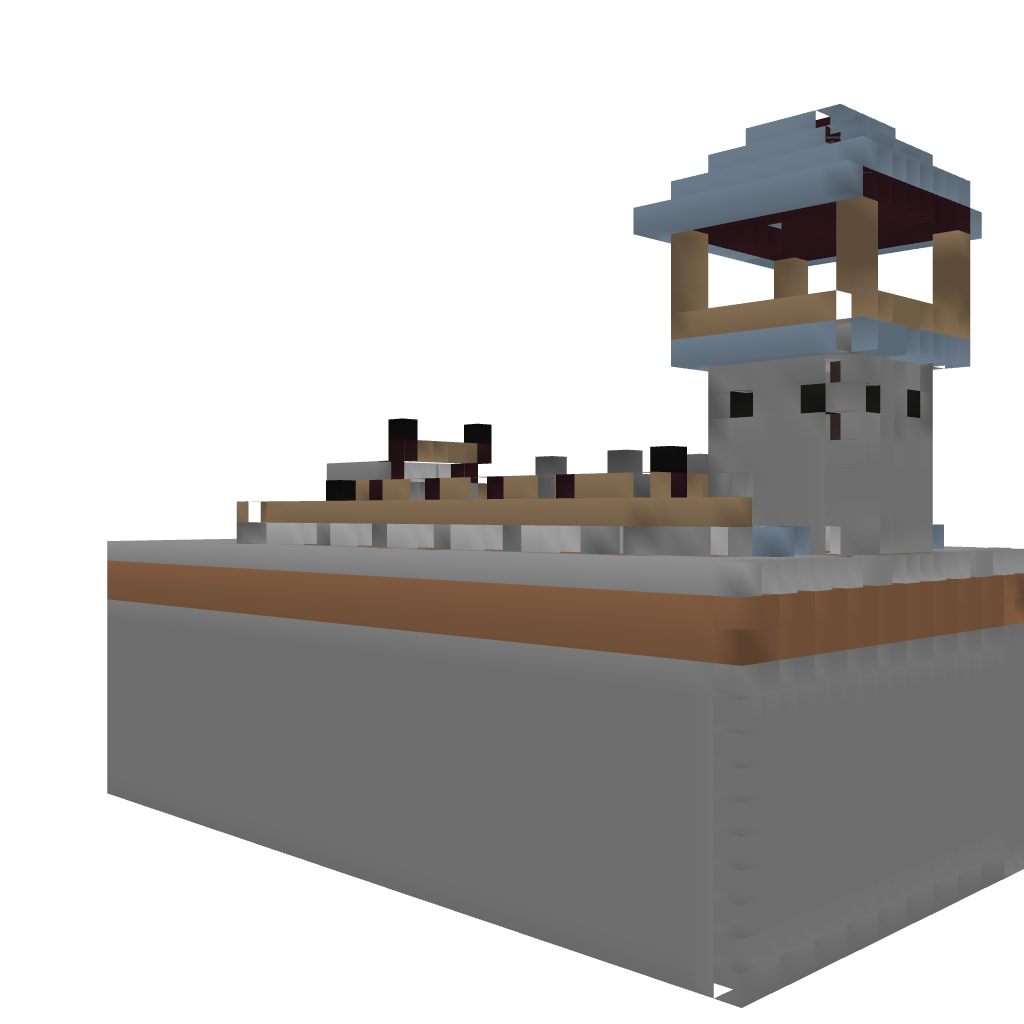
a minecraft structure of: Raptor cage